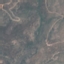
Land use / land cover class: HerbaceousVegetation